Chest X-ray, AP view. Patient: 64 years old, sex M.
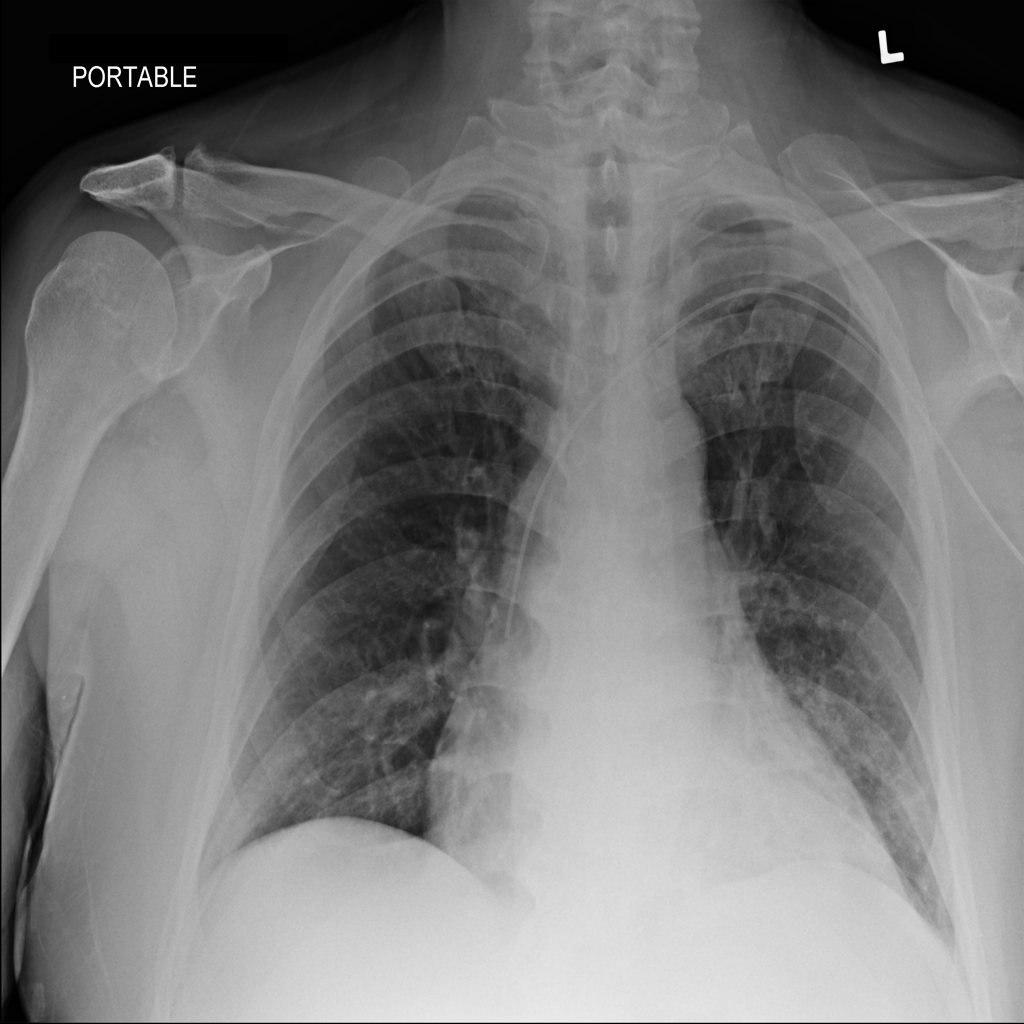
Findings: Infiltration